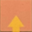
Piece: xx